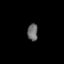
Tissue: lung
Cell type: Epithelial cells
Senescence score: 0.2321
Nuclear area (px): 175
Mean DAPI intensity: 107.114